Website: home-depot
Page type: delivery-shipping
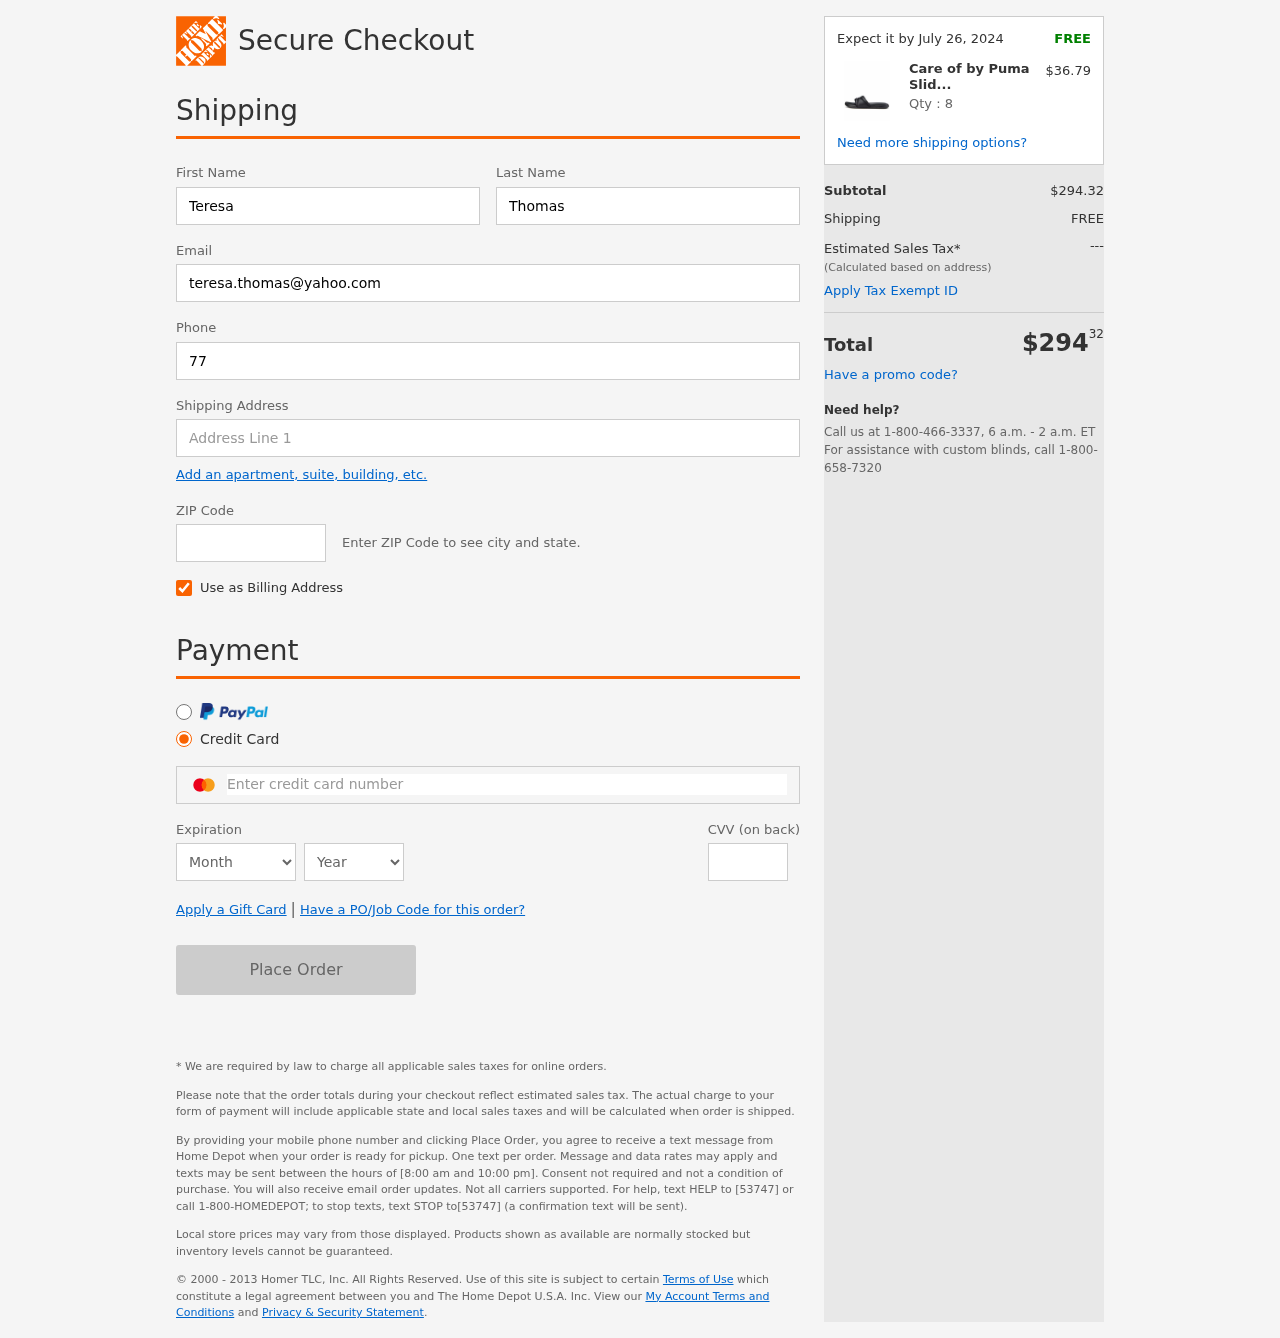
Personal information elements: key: PII_CARD_CVV
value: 549
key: PII_CARD_EXPIRY_MONTH
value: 10
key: PII_CARD_EXPIRY_YEAR
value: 30
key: PII_CARD_NUMBER
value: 5391 1653 6574 8901
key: PII_EMAIL
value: teresa.thomas@yahoo.com
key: PII_FIRSTNAME
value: Teresa
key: PII_LASTNAME
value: Thomas
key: PII_PHONE
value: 7735835039
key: PII_POSTCODE
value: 08454
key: PII_STREET
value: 49828 Cameron Plain
Product elements: key: PRODUCT1_NAME
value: Care of by Puma Slide 2 Women's Flip Flops
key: PRODUCT1_PRICE
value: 36.79
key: PRODUCT1_QUANTITY
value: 8
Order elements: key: ORDER_DELIVERY_DATE
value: Expect it by July 26, 2024
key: ORDER_SUBTOTAL
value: $294.32
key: ORDER_SHIPPING_COST
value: FREE
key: ORDER_TOTAL
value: $29432